Question: I have an application made with ios phonegap in itunnes connect. When making a new version of the application I had to adjust it to iphone5. For this, I updated the version of phonegap to 2.8.0 and I have introduced the splash required for the application was validated to iphone5. Once in the itunnes connect the version 2 of the application I noticed that it looks bad on iphone 5 devices .The app is cut off at the bottom as shown in the image (white rectangle). In iphone 4 works perfectly as shown in the picture.
Does anyone know how to fix this issue? thanks!!

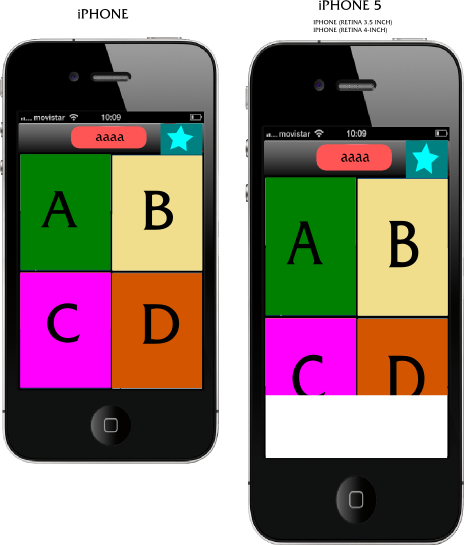
Answer: I finally found the solution to this problem. The HTML5 framework I was using (DHTMLX), has a problem that the new iphone5.
In this forum it is solved: <URL>